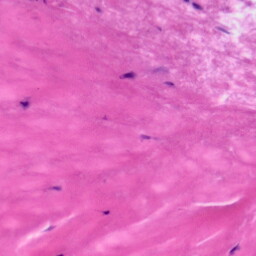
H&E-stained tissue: Tonsil